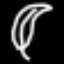
Label: leaf